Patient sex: M
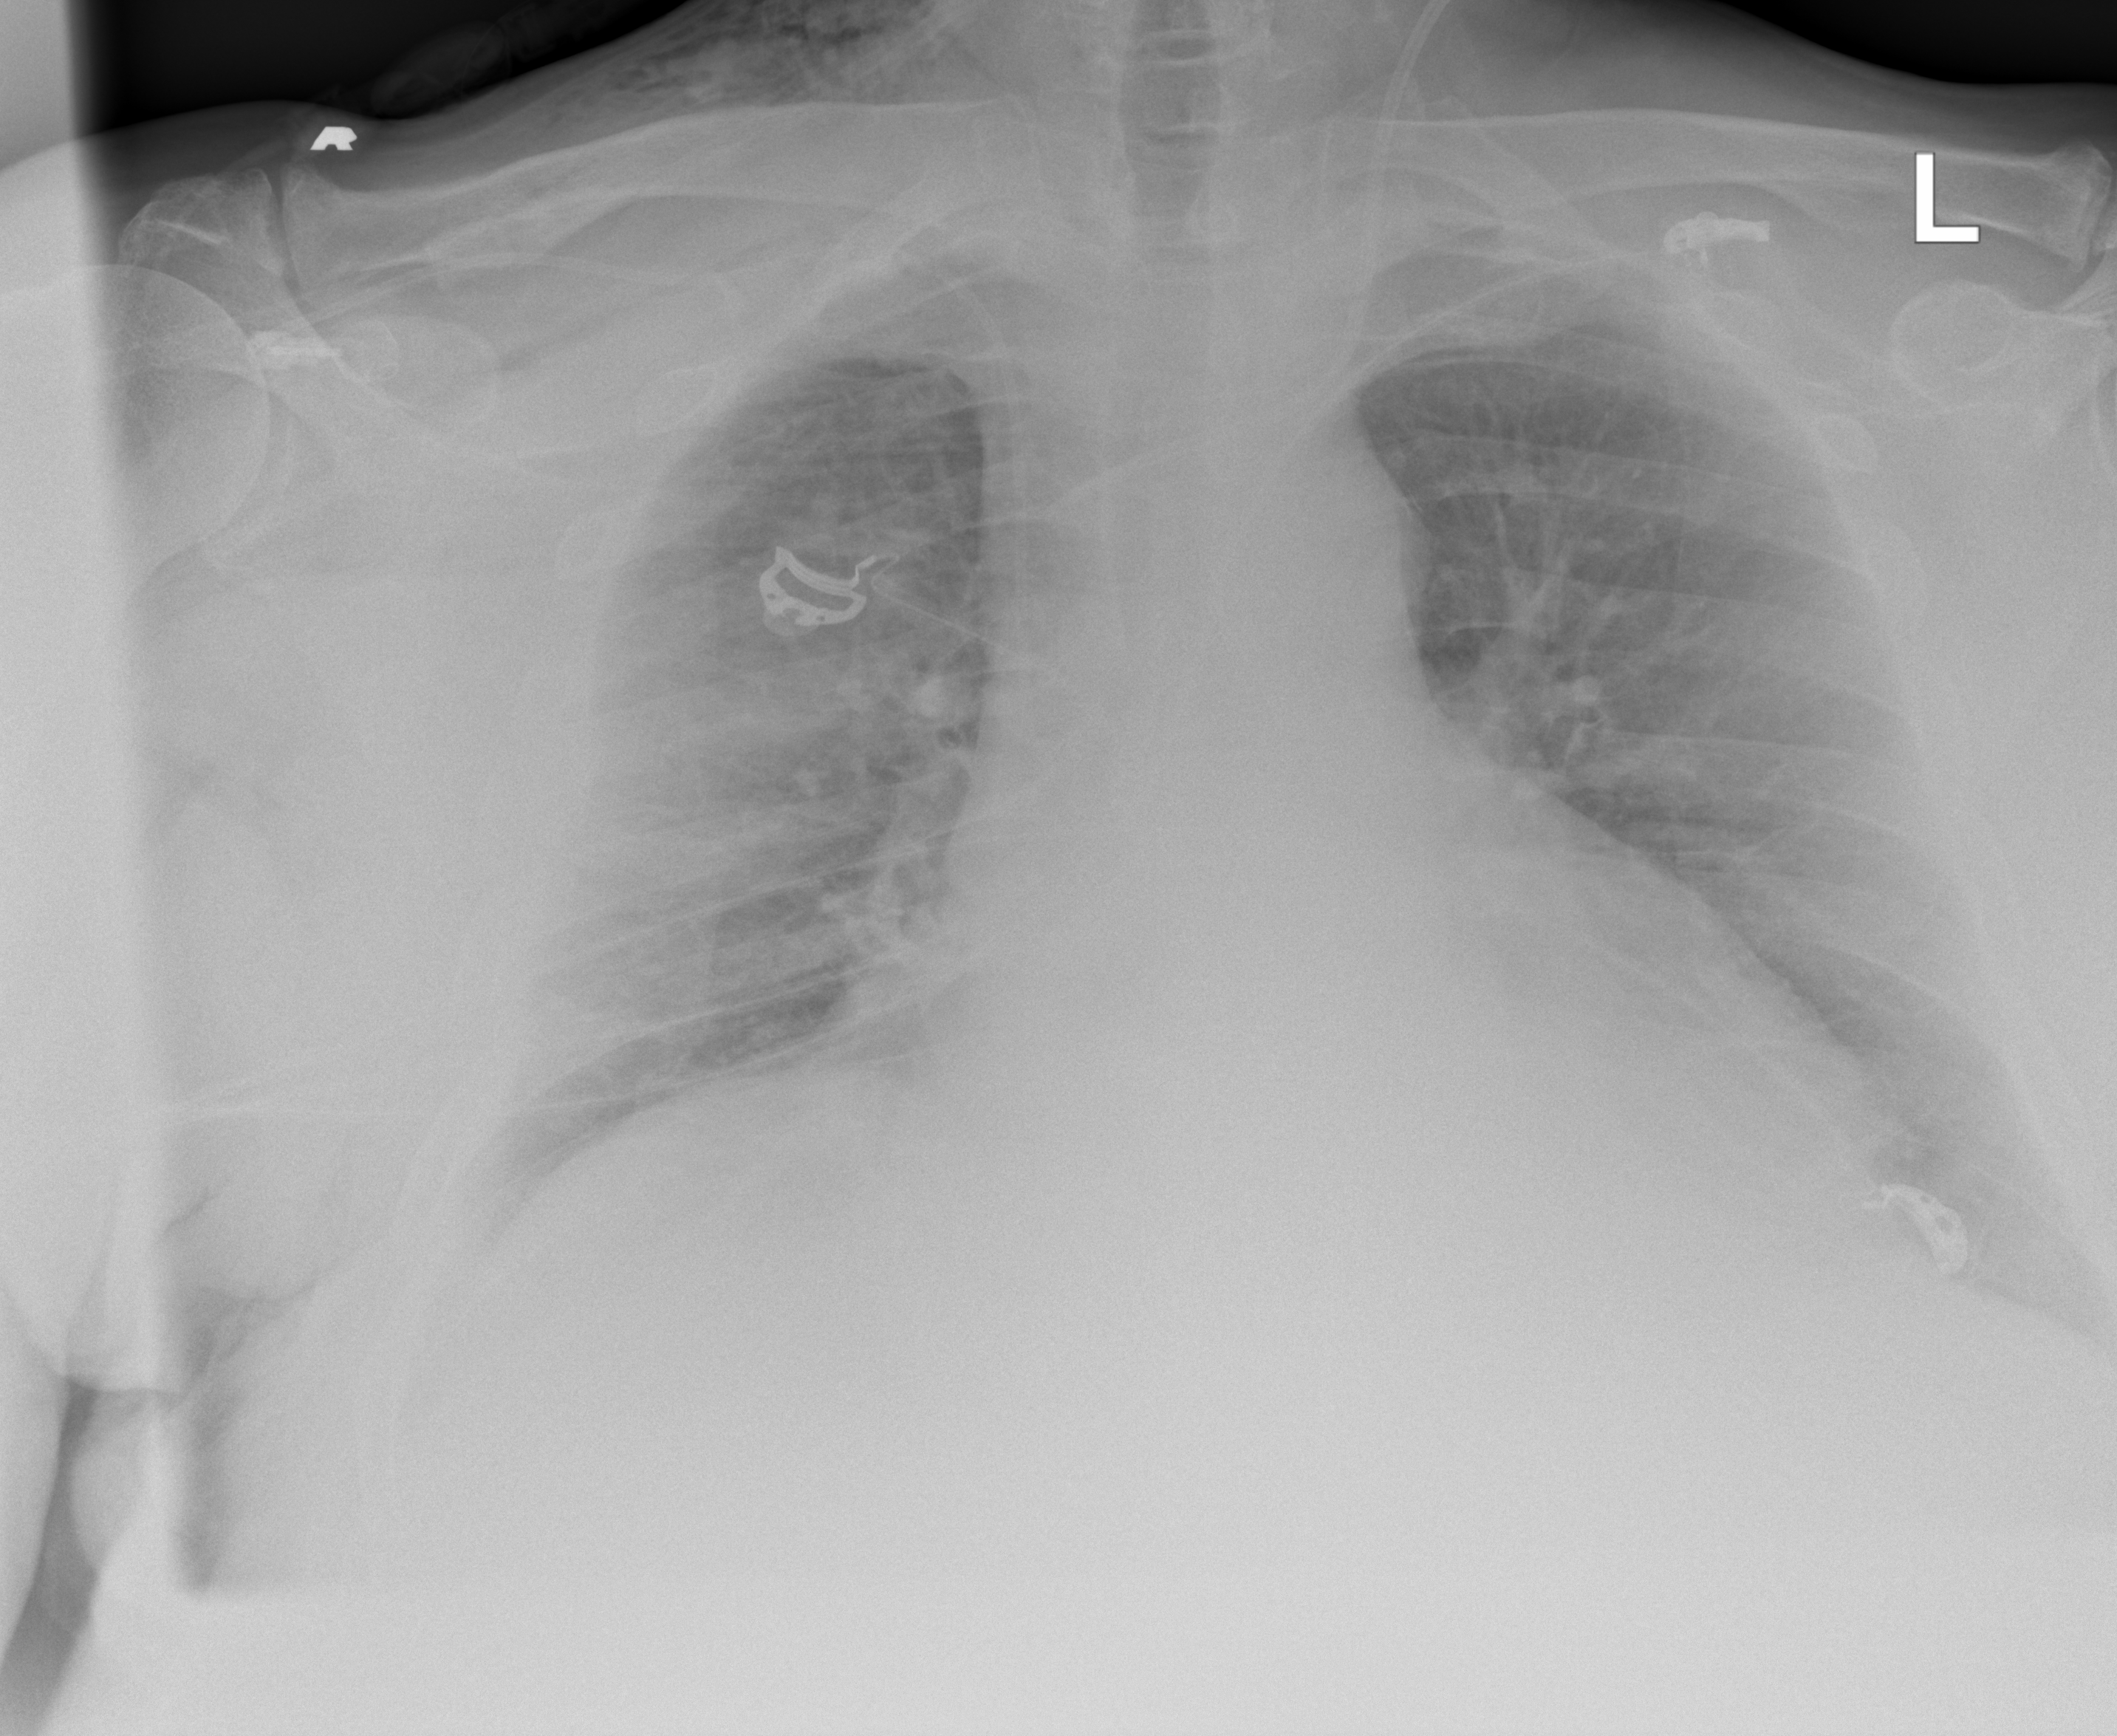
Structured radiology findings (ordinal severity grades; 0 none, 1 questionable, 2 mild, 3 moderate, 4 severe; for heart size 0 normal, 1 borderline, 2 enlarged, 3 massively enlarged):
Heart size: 2
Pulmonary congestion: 0
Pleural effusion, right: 1
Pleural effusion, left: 1
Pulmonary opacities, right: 1
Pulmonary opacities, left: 0
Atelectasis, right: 2
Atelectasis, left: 0